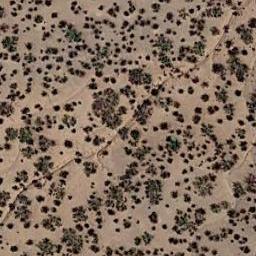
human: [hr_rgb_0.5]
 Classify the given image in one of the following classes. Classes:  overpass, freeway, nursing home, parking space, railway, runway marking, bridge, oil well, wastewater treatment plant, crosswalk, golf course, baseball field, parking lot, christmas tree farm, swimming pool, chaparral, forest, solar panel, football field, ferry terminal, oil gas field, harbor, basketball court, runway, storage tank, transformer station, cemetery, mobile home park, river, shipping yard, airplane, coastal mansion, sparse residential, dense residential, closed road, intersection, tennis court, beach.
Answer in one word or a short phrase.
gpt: chaparral